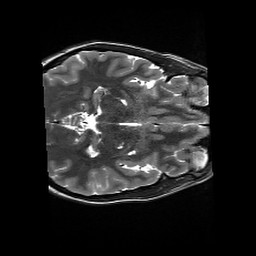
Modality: T2w
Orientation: axial
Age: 23
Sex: female